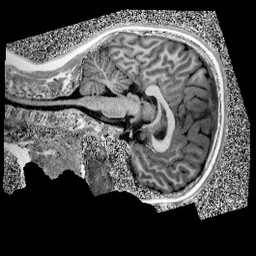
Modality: UNIT1
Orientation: sagittal
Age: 11
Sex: male
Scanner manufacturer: siemens
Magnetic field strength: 3 T
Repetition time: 4 s
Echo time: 0.00299 s